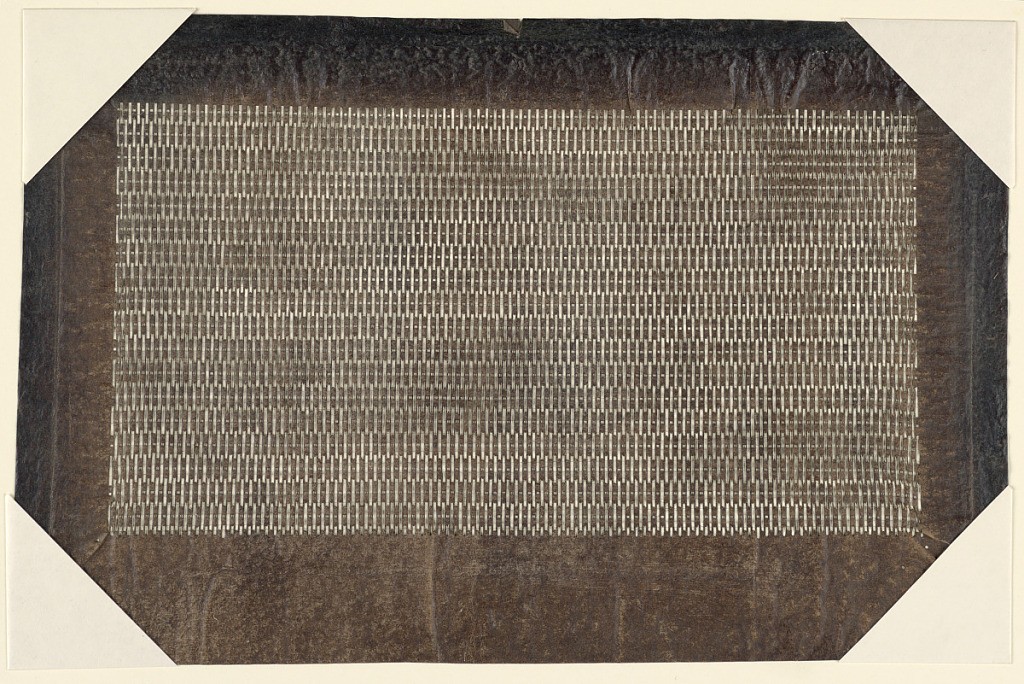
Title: Rectangular Komon Motif
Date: late 18th - early 19th century
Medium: Mulberry paper (kozo washi) treated with fermented persimmon tannin (kakishibu)
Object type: Katagami
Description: Tiny rectangles perfectly lined up form a typical komon motif. Within the rectangle is a tiny hole punched out. This type of design would be popular among all the classes during the Edo period.